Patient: sex F, age 72
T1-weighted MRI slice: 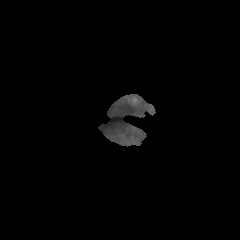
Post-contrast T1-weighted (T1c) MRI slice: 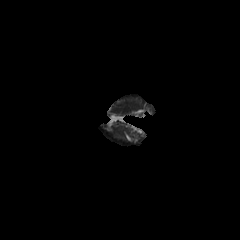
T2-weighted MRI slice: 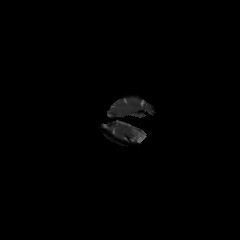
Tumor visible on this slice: no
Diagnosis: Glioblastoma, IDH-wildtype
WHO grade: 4